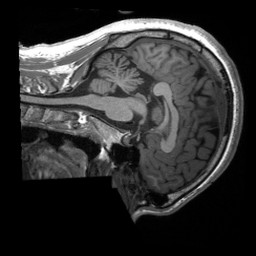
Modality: T1w
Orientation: sagittal
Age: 25
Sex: male
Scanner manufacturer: siemens
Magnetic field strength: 3 T
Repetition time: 2.3 s
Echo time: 0.00232 s